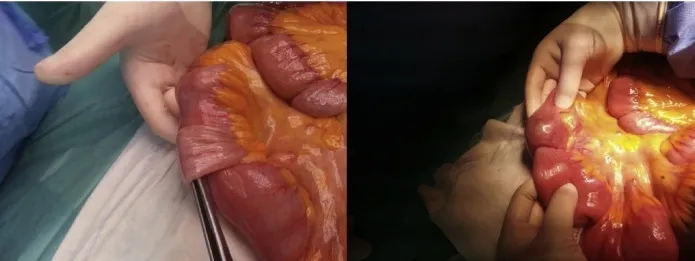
Intraoperative findings demonstrating ileal intussusception.
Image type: medical_photograph (other_medical_photograph)